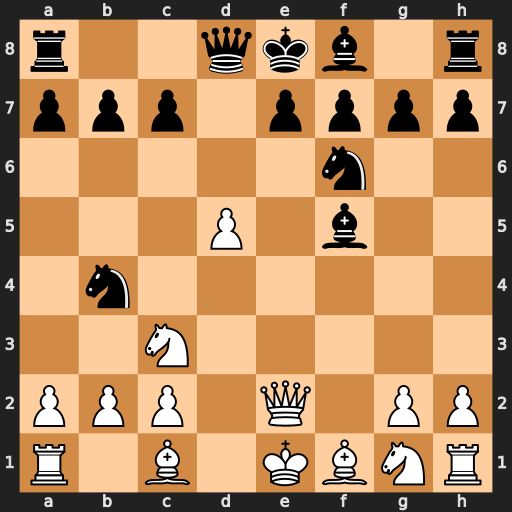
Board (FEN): r2qkb1r/ppp1pppp/5n2/3P1b2/1n6/2N5/PPP1Q1PP/R1B1KBNR
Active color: w
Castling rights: KQkq
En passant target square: -
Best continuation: Qb5+ c6 Qxb4